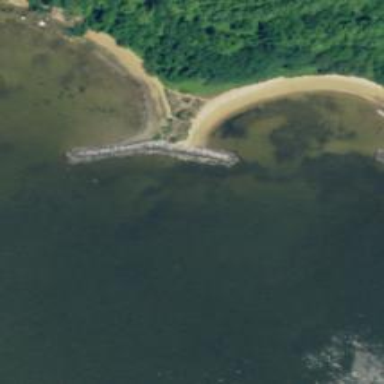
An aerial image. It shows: Breakwater structure.